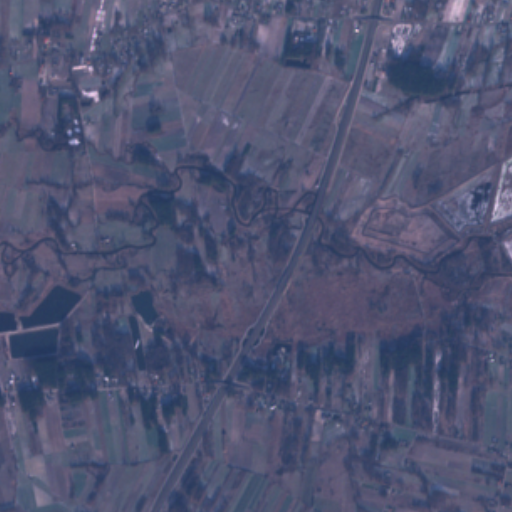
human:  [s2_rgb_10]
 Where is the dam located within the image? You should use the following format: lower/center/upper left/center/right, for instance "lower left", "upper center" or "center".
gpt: The dam is located in the center right of the image.
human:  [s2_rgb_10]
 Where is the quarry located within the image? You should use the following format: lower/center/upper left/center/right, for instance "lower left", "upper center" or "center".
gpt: The quarry is located in the center left of the image.
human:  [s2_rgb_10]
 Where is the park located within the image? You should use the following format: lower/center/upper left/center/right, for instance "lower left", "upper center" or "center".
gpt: There is no park in the image.